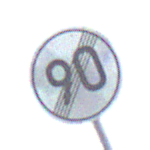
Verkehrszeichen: EndeGeschwindigkeit90
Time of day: Night
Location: Outdoor (Nature)
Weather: Overcast
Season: NotSpecified
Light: Artificial